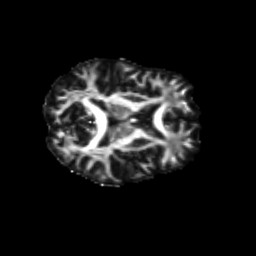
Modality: FA
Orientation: axial
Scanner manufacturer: siemens
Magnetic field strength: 3 T
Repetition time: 9.2 s
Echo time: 0.084 s